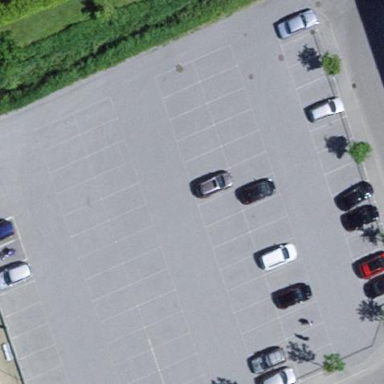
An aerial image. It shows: Parking area with surface.